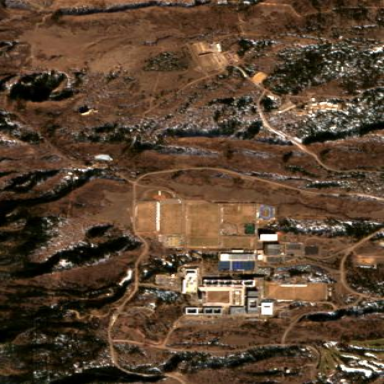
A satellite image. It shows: University.